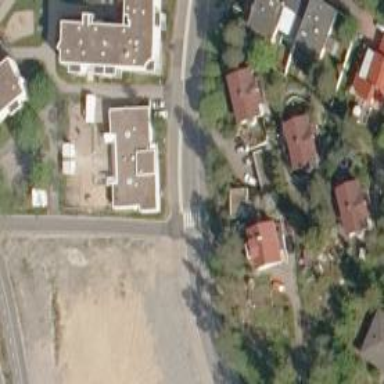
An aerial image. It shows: Asphalt footway.